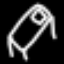
Label: bed